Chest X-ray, PA view. Patient: 58 years old, sex F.
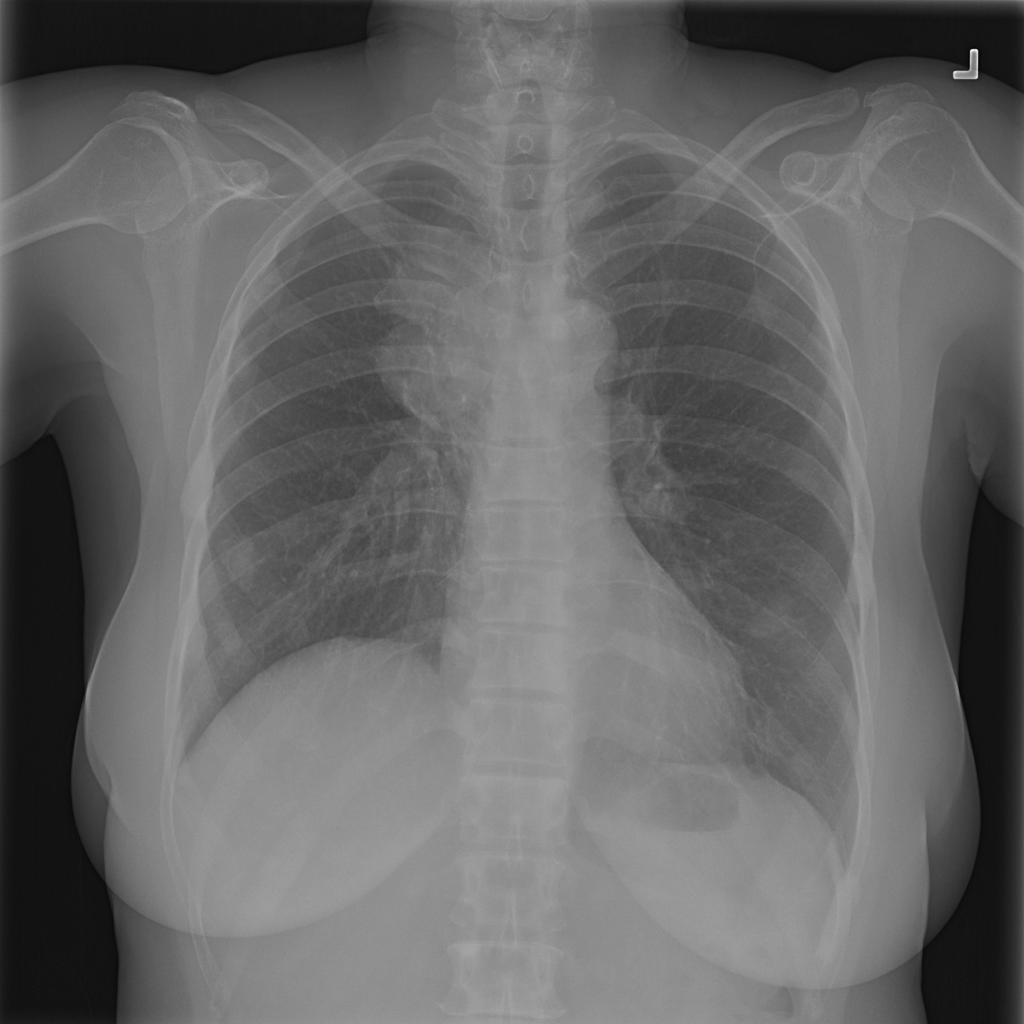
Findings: Mass, Nodule